Question: I have upgraded to PHP 5.3 on a development machine (Windows 7 box).
php-v shows
'''
PHP 5.3.3 (cli) (built: Jul 21 2010 20:36:55)
Copyright (c) <PHONE> The PHP Group
Zend Engine v2.3.0, Copyright (c) <PHONE> Zend Technologies
'''
However, phpinfo.php shows that the version on the machine is: 5.2.14 as shown

The loaded configuration file loads the correct php.ini file for 5.3
The configuration file (php.ini) Path reads: C:\Windows - I don't install PHP on the said path. I have however done a recursive search of PHP folders and files within that file but the search turned up nothing.
Applications seem to use the settings reported by the phpinfo and not by php -v or php -m or php -i (or else).
Apart from deleting the PHP folder and starting from scratch (which I have done), and ensuring that Apache points to the right PHP dir using PHPINIDir, what could I possibly do to solve this? Thanks.
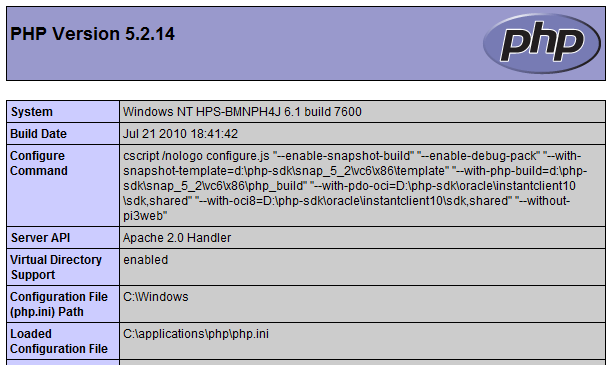
Answer: > HelloYou should also update apache php
module
---
@soju - that fixed it, thanks, but I thought I'd make this a little clearer for others.
Apache requires the php module to serve php files. On Windows it comes as a .dll file. This would be called: php5apache2_2.dll - located within your php folder. Strangely though, during upgrading the php folder with a newer version, you may find out that apache still uses the old php module file. So while php -v correctly reports the new version, Apache still looks at the old php module (reported by phpinfo). To find out what module version you have, you could: right-click on the .dll file > select properties -> view the details tab. Or just hover on the file.

If this version is not what you want, you might want to hunt for a newer version and replace it. Good idea to back up first. Also, the php5apache.dll file works with and requires the file: php5ts.dll - so ensure these files are the same versions.
With your httpd.conf file with the directive:
'''
LoadModule php5_module "\path to\php5apache2_2.dll"
'''
You may restart apache and smile!